Question: I have one little problem:

How can I set button below image?
This is my css code:
'''
.news_img{
margin:0 20 0 20;
float:left;
}
.trailer_button{
z-index:999;
float:left;
margin:1 20 -20 20;
width:181px;
border-radius:10px;
}
.buttonimg{
width:auto;
height:auto;
}
'''
'.news_img' is image
'.trailer_button' is button
'-buttonimg' is div around button and image
This is HTML
'''
<div class="movie_box">
<h3 class="h3">'.$movies['name'].'</h3>'
<div class="buttonimg">
<div class="news_img">
<img src="'.$movies['cover'].'"/>
</div>
<button class="trailer_button" type="button">Trailer</button>
'''
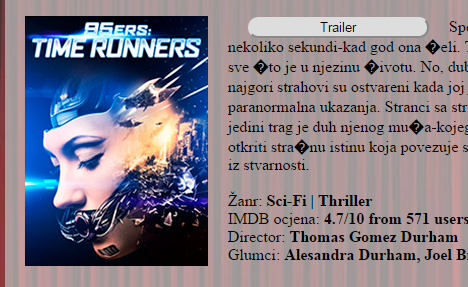
Answer: Either the '<br/>' Mor Haviv suggested, or just remove the floats:
Here's a running <URL>
'''
.news_img{
margin:0 20 0 20;
}
.trailer_button{
z-index:999;
margin:1 20 -20 20;
width:181px;
border-radius:10px;
}
.buttonimg{
width:auto;
height:auto;
}
'''